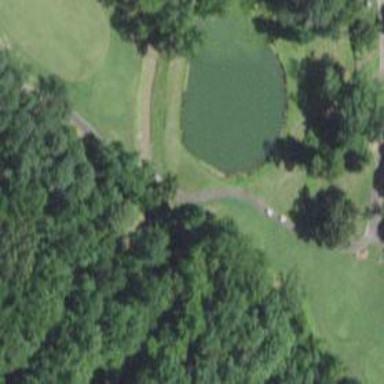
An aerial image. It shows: Path bridge on golf course.